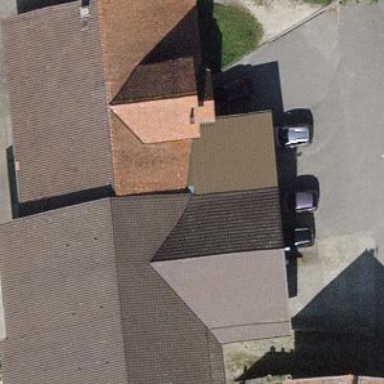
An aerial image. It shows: Simple house.